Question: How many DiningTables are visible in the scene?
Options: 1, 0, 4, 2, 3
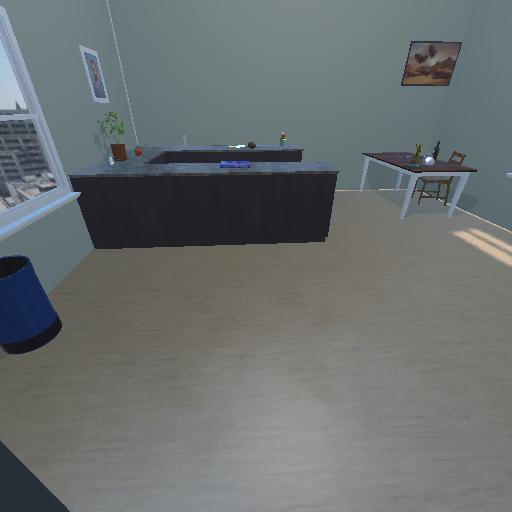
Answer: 1